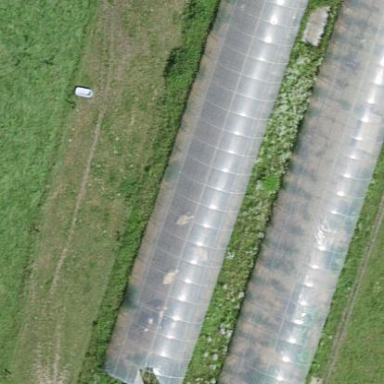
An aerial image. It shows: Greenhouse.